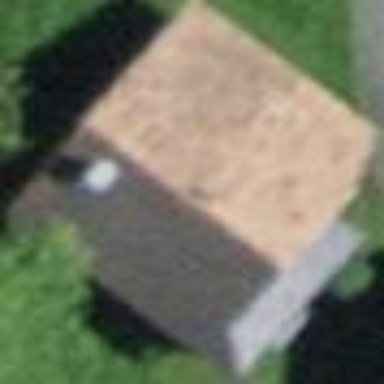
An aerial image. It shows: Shed building.